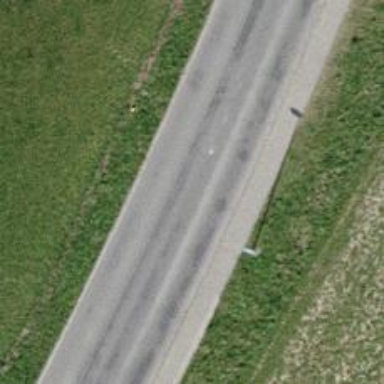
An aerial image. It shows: Tertiary road.